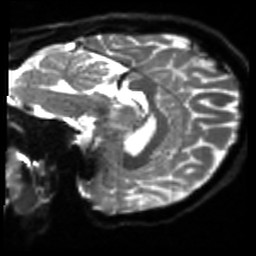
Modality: sbref
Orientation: sagittal
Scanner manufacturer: siemens
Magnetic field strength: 3 T
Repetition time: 4 s
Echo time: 0.0594 s